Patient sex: M
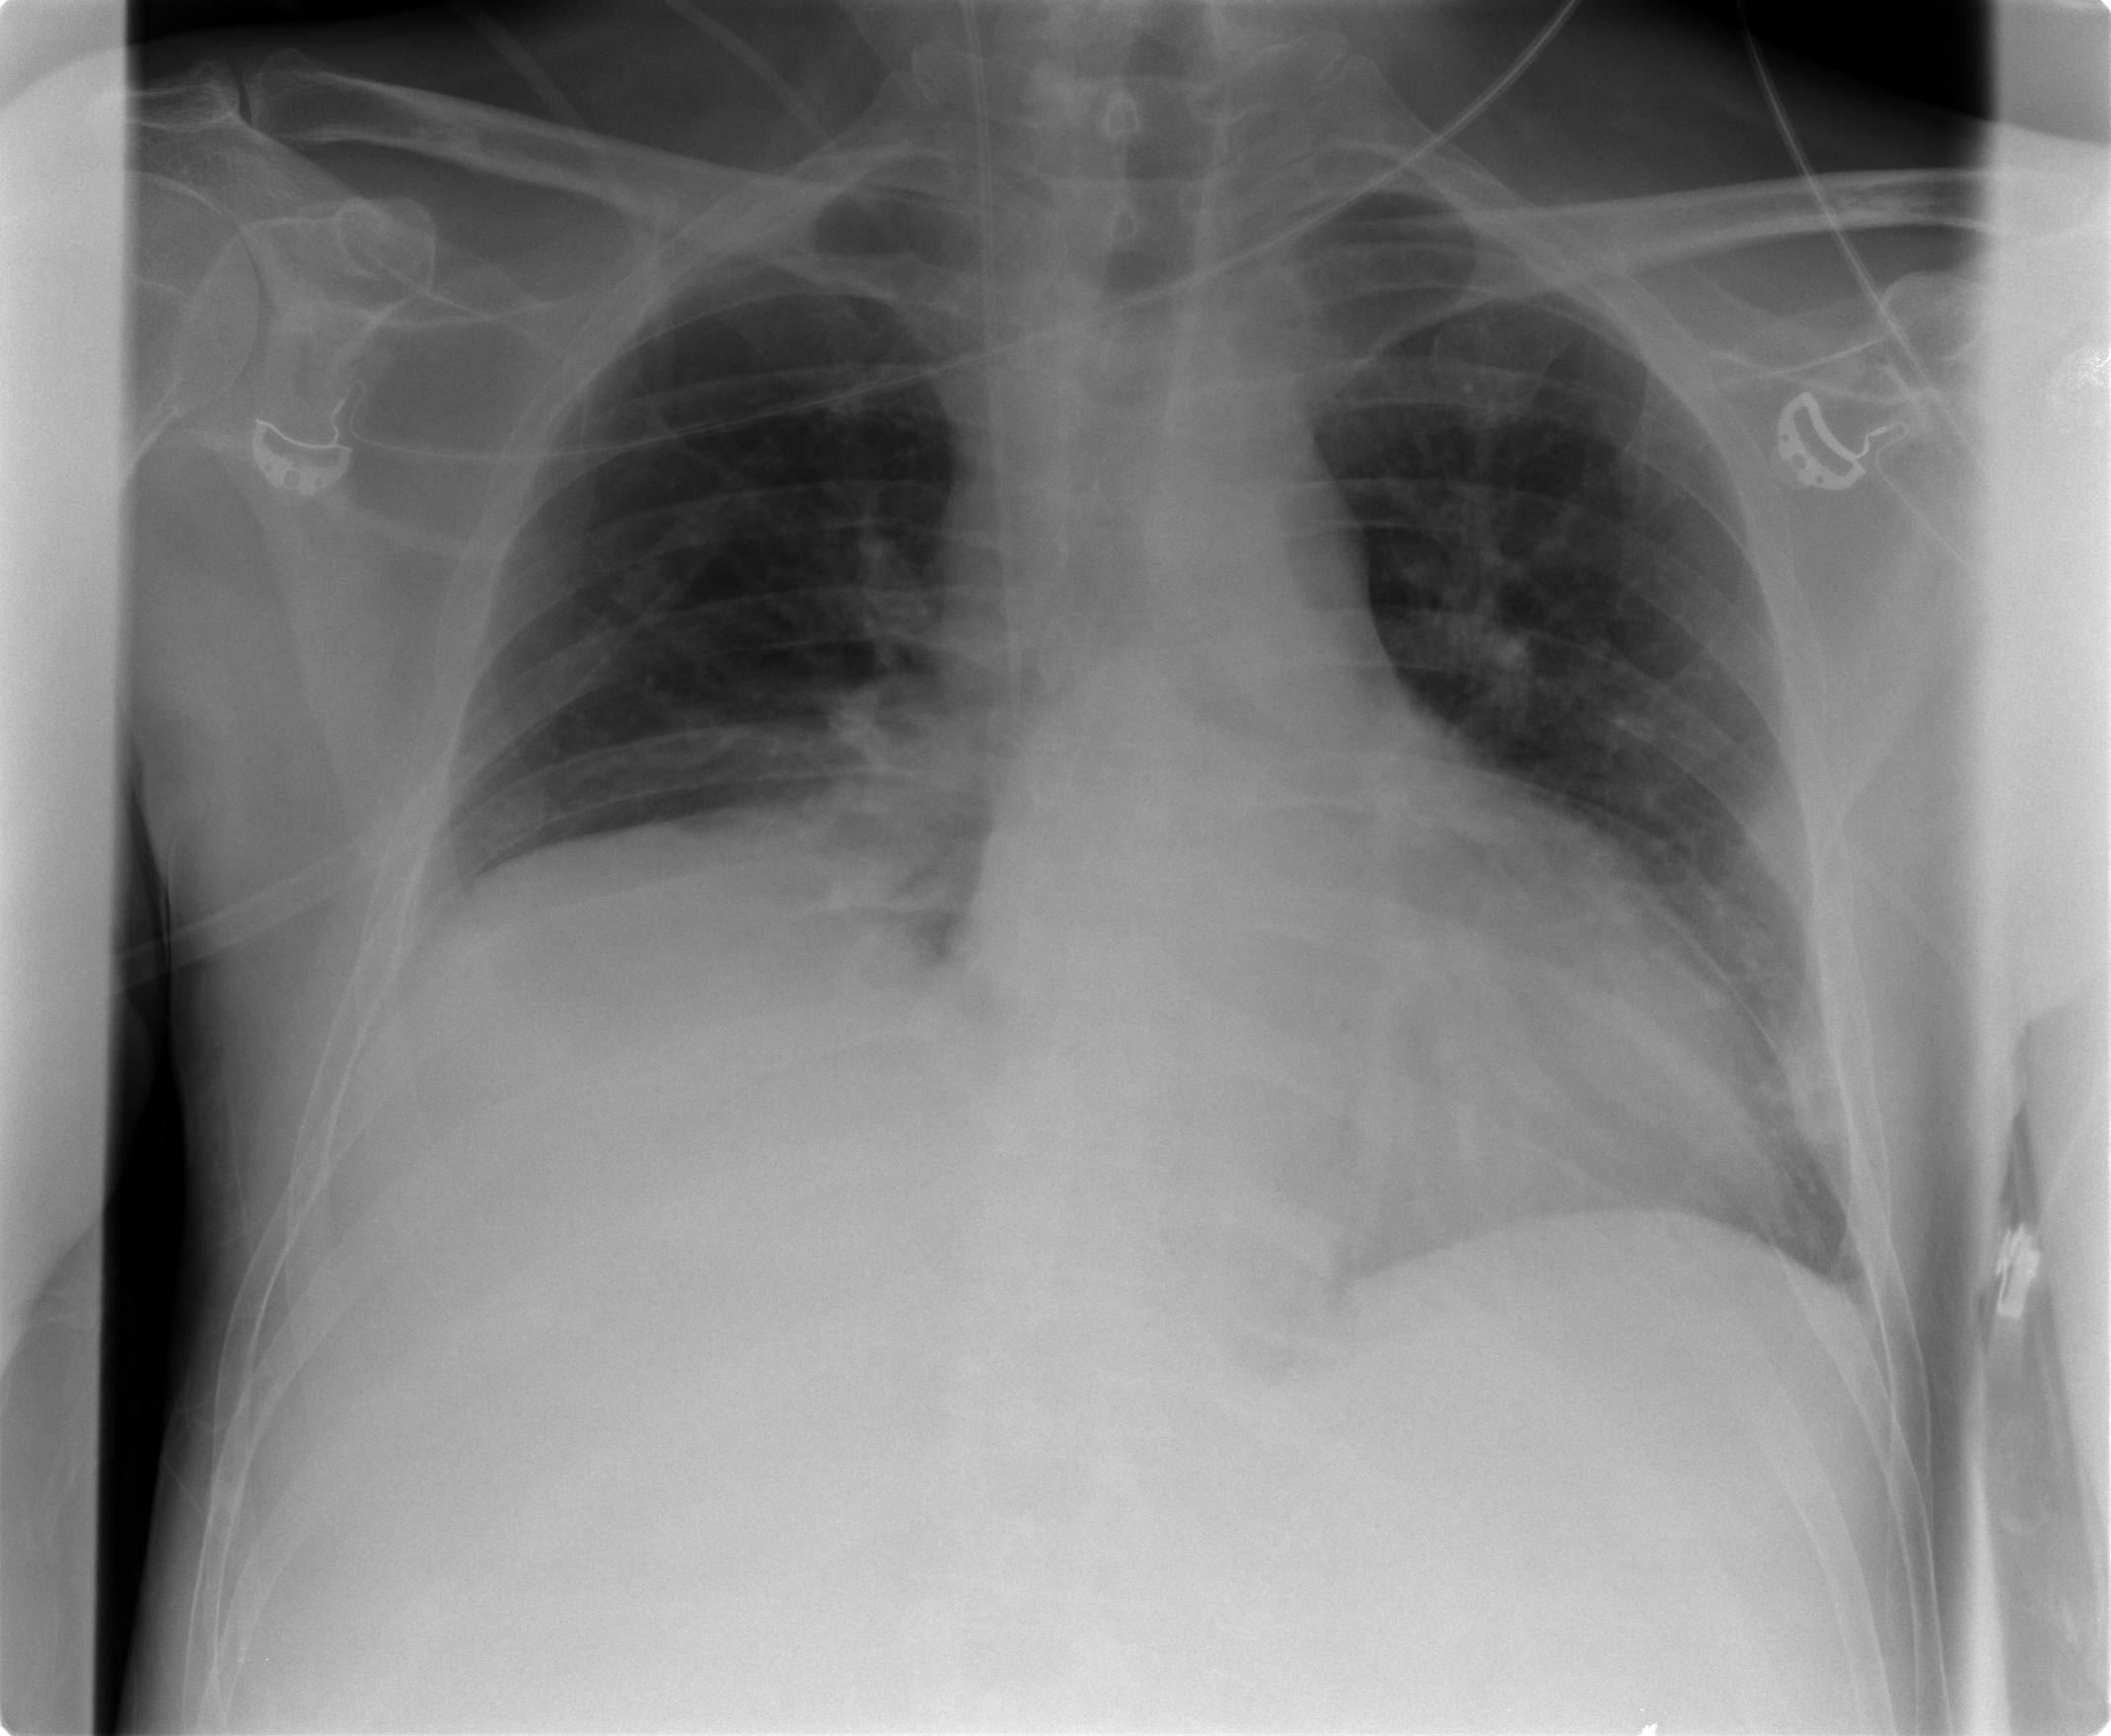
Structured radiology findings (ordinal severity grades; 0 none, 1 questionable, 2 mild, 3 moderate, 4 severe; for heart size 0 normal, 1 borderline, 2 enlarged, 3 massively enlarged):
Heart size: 1
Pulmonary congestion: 2
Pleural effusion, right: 2
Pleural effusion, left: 0
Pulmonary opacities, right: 0
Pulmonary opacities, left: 0
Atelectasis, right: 2
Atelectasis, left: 2